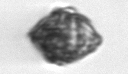
Label: Kryptoperidinium_triquetrum